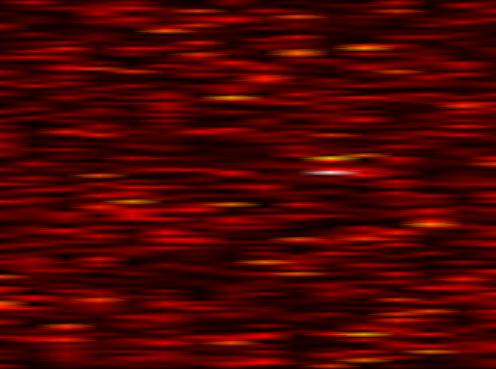
Label: FBMC